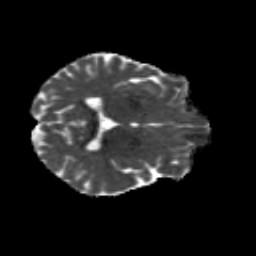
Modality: MD
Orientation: axial
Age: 28
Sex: male
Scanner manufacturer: siemens
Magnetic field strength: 3 T
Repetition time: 8.8 s
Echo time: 0.085 s